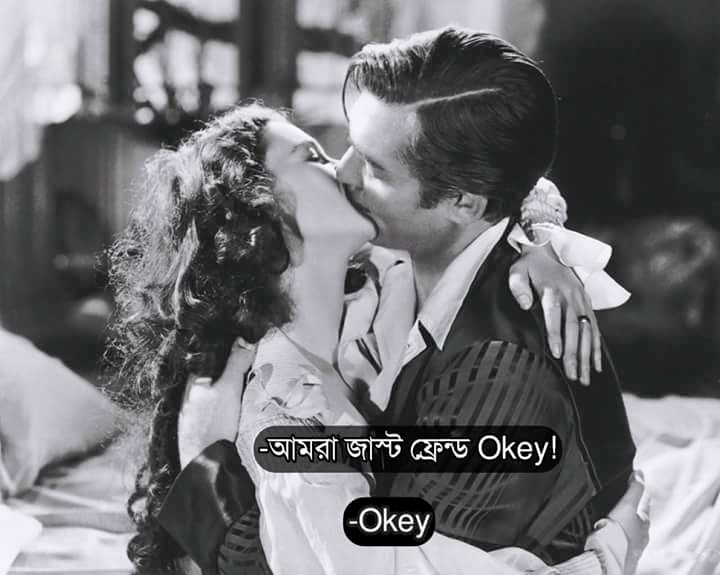
Caption: আমরা জাস্ট ফ্রেন্ড  Okey!    -Okey
Label: hate